九年级 · 度量几何学
“莱洛三角形”也称为圆弧三角形, 它是工业生产中广泛使用的一种图形. 如图, 分别以等边 $\triangle A B C$ 的三个顶点为圆心, 以边长为半径画弧, 三段圆弧围成的封闭图形是 “莱洛三角形”. 若等边 $\triangle A B C$ 的边长为 3 , 则该“莱洛三角形”的面积等于 ( )

  (第 9 题)

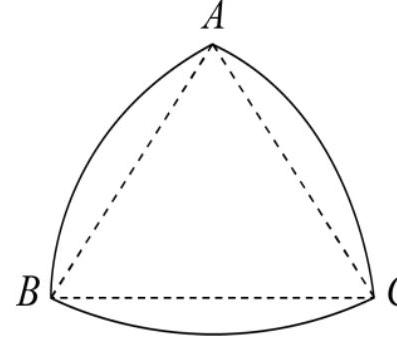
A. $\frac{9}{4}(\pi-\sqrt{3})$
  B. $\frac{9}{2}(2 \pi-\sqrt{3})$
  C. $9(\pi-\sqrt{3})$
  D. $\frac{9}{2}(\pi-\sqrt{3})$

答案: D
解析: mathrm{D}$